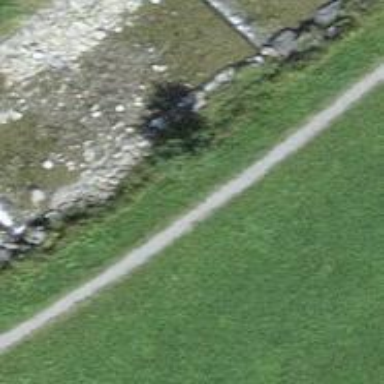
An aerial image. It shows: Compacted path.